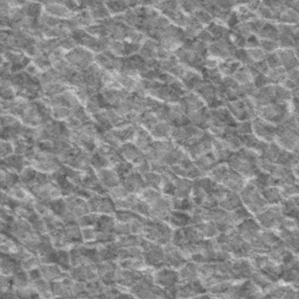
Label: frost